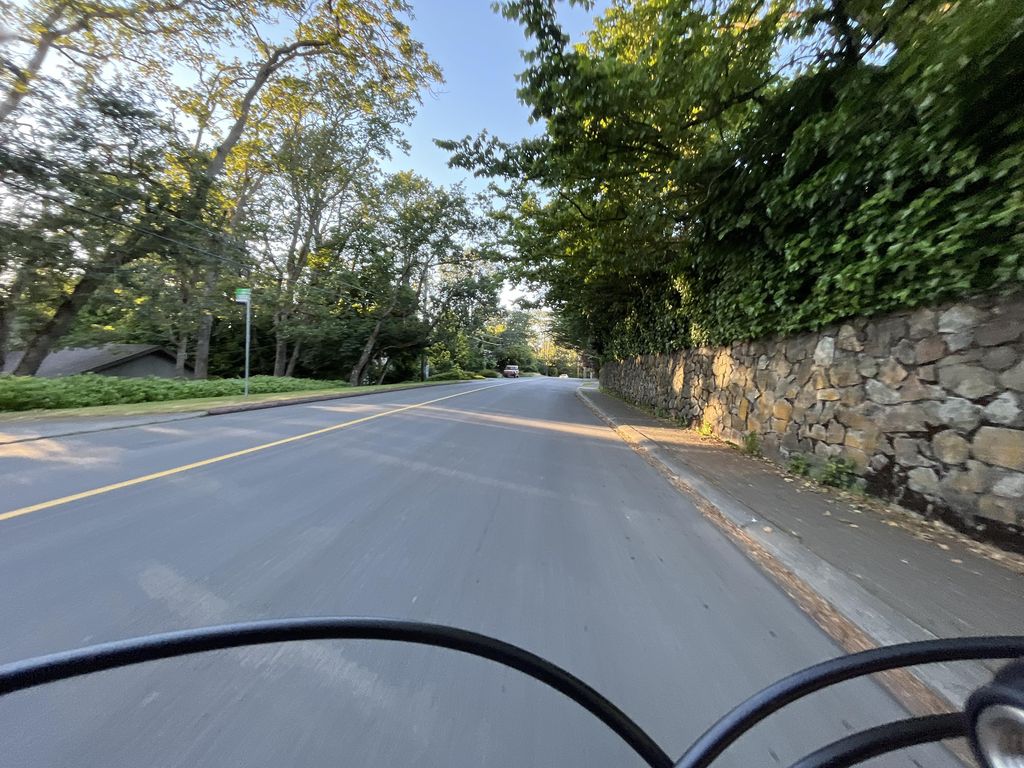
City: victoria